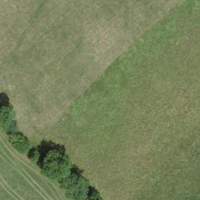
EUNIS habitat code: 52
Species observed at this site:
Prunus padus
Geum rivale